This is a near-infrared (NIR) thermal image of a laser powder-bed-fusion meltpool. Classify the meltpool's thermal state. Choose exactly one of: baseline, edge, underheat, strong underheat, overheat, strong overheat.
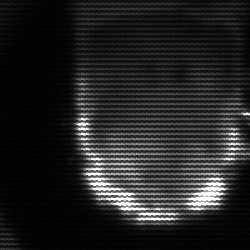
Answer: baseline